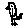
Label: bird